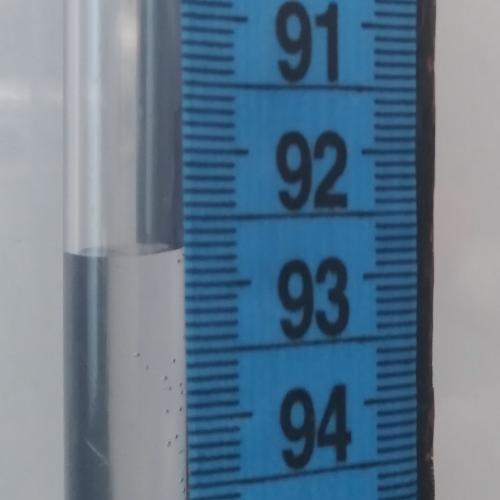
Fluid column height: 92.7 cm